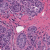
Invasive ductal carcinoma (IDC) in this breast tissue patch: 0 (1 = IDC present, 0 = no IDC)